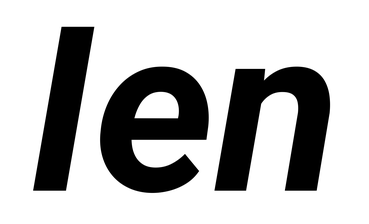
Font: Roboto-Italic_Bold_Italic